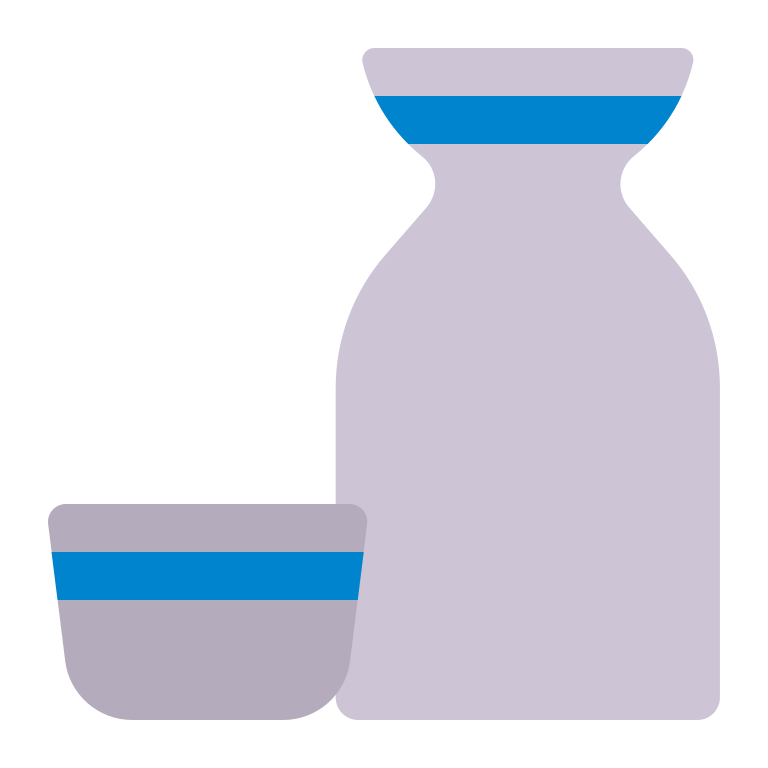
sake flat